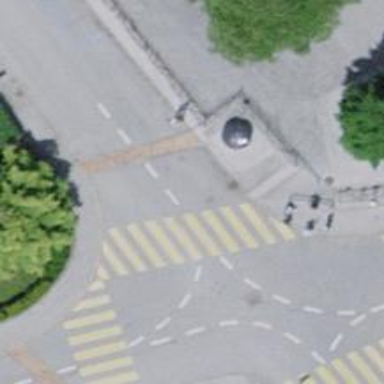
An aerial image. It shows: Zebra or unmarked crossing on the road.